Question: I am designing a layout as per a set of specification. I basically need to give some space between the layout and the android device. Below image is for reference

I am using following site to convert given pixel into dp values <URL>
I am giving px value in xxxhdpi column and getting its respective dp value, which I am placing it in my xml layout.
The primary phones that I am testing on is Samsung S4 and Nexus5
Following are my questions:
1. According to this site Nexus5 and Samsung S4 belongs to xxhdpi resolution but still I am getting the correct pixel value if I use the xxxhdpi column in the above mentioned AndroidPixel Converter site. Why is this ?
2. Nexus5 has soft navigation bar where as Samsung S4 has hard button as navigation. How can I detect it and accordingly give values to my layout. The navigation bar, if I am not wrong is of 144px in height, if not present will change the layouts dimension. How can I handle this ?
Lastly, is the method which I am following the correct one? If no, please guide in the correct way.
P.S: I am looking for pixel perfect layouts across all devices. Is it possible ?
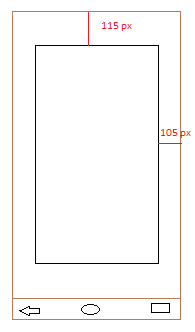
Answer: You need to talk to your designer and go about things in a different way. You NEVER want to specify a layout in px like that. It won't scale- a px can be any size. Go back to him and get a dp number instead (a dp is basically 1/160th of an inch). Design the whole thing in dp. Then let the phone itself translate it to px.
If you design in pixels, it will not work. Design in physical dimensions (dp), and let the device translate.
Also, you can't assume the height of the nav bar. It can, and does differ between devices both in terms of dp and px.